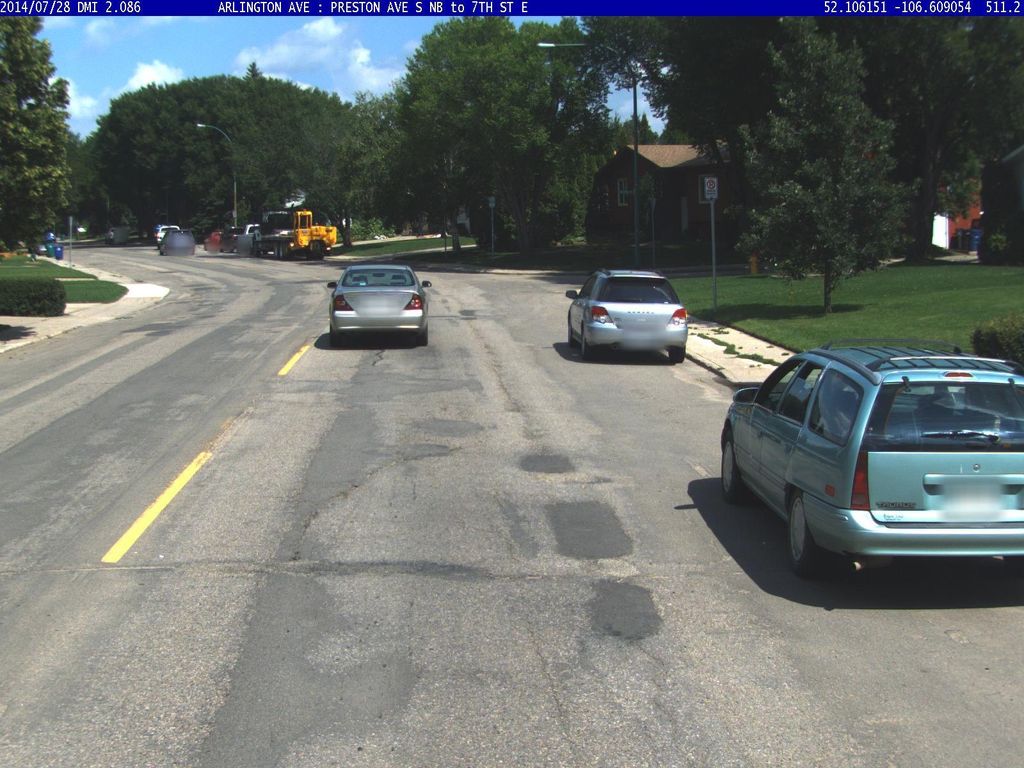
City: saskatoon